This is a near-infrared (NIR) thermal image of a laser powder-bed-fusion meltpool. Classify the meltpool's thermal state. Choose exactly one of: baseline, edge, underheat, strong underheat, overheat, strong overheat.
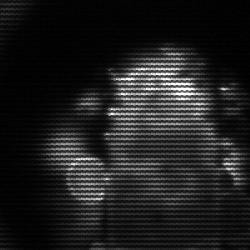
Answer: strong underheat